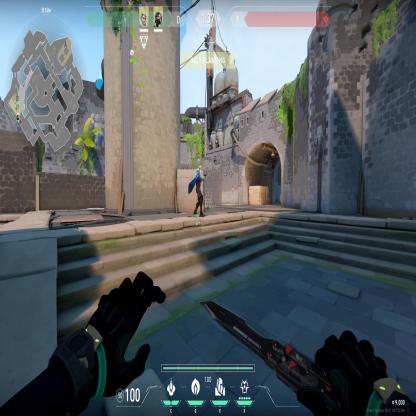
Label: teammate